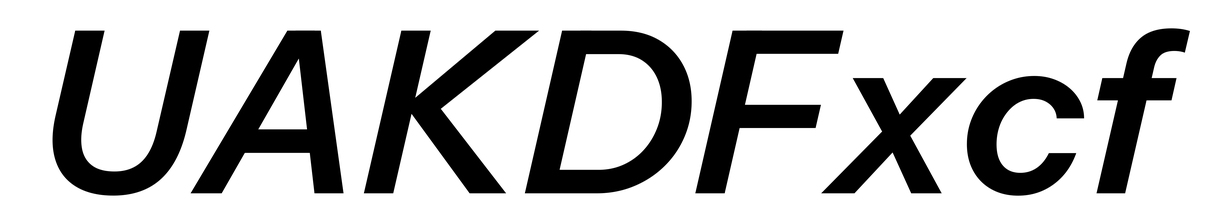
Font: InstrumentSans-Italic_SemiBold_Italic